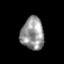
Tissue: prostate
Cell type: Epithelial cells
Senescence score: 0.341
Nuclear area (px): 726
Mean DAPI intensity: 149.773